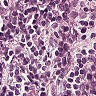
Metastatic tissue present: no